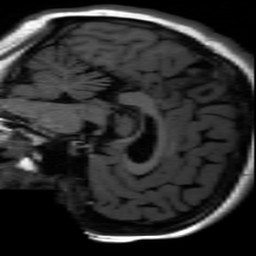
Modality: inplaneT1
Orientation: sagittal
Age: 21
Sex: female
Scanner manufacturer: ge
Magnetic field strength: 3 T
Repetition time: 2.499 s
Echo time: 0.02513 s